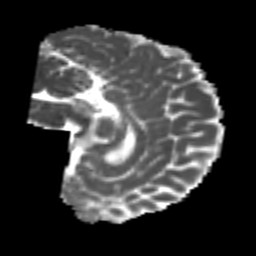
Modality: MD
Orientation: sagittal
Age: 21
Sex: male
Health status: healthy
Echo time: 0.074 s